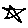
Label: star